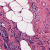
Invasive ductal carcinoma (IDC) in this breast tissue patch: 1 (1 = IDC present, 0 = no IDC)